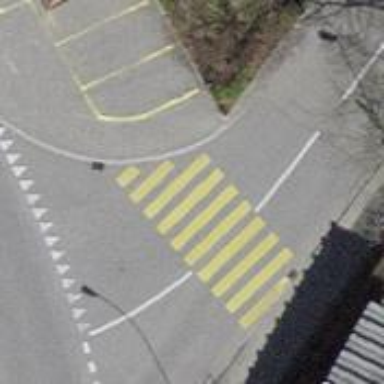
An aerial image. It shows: Uncontrolled zebra crossing on the road.